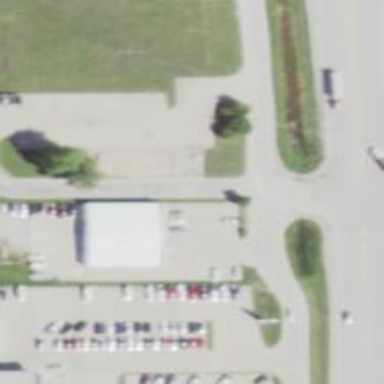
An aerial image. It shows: Government office related to transportation.